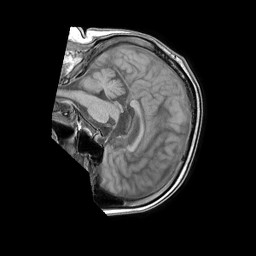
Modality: T1w
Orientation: sagittal
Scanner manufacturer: philips
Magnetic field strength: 1.5 T
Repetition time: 0.1799 s
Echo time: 0.001839 s